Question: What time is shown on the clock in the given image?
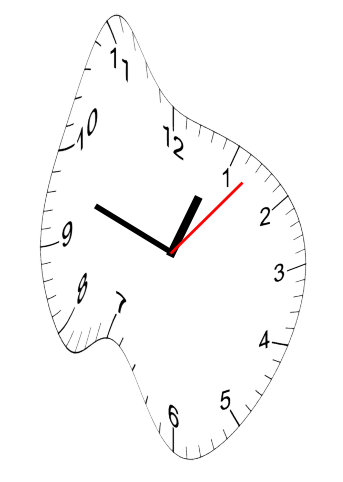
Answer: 12:48:07